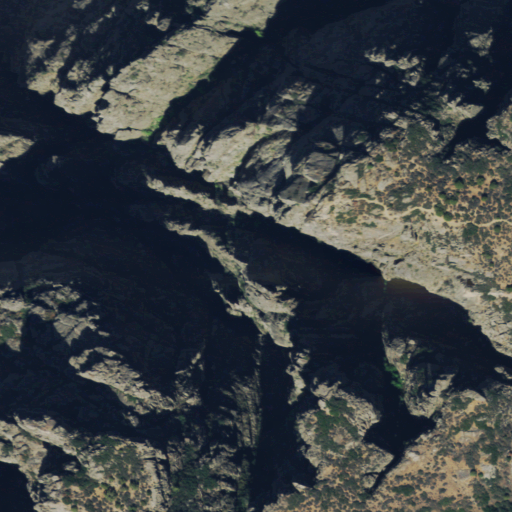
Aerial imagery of cliff(s) in Colorado named Painted Wall View containing evergreen forest, deciduous forest, shrub, and open water